Question: I'm trying to create what is essentially a rack using CSS. Here is a demo pen of what I have right now.
<URL>
Everything is working as I want it to except for the following. Take a look at the following image as a representation. When the inner rectangles get rendered, they are essentially flipped on the "left" side. This is due to the first rectangle getting rendered at 0,0
Any thoughts on how to combat this while still maintaining a generic method to render the rectangles?

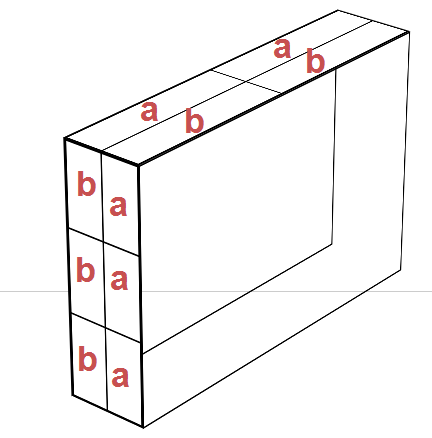
Answer: If I understand you correctly, you want to have the "a" and "b" boxes in the left to be swapped.
One way to get that would be to change this
'''
.rack .left {
-webkit-transform: rotateY(90deg) translateZ( -296px );
-moz-transform: rotateY(90deg) translateZ( -296px );
-o-transform: rotateY(90deg) translateZ( -296px );
transform: rotateY(90deg) translateZ( -296px );
}
'''
to this
'''
.rack .left {
-webkit-transform: rotateY(-90deg) translateZ( 296px );
-moz-transform: rotateY(-90deg) translateZ( 296px );
-o-transform: rotateY(-90deg) translateZ( 296px );
transform: rotateY(-90deg) translateZ( 296px );
}
'''
(rotate the oposite way)